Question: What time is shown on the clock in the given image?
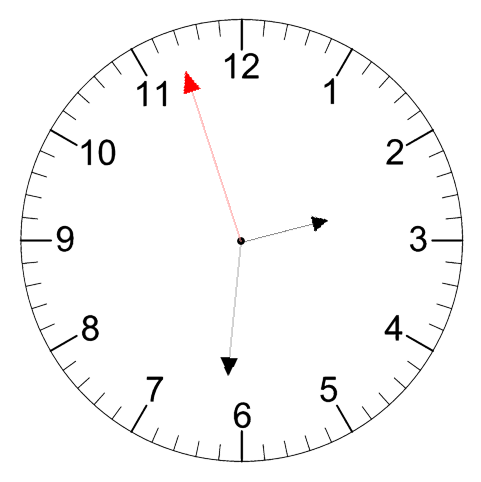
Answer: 02:30:57